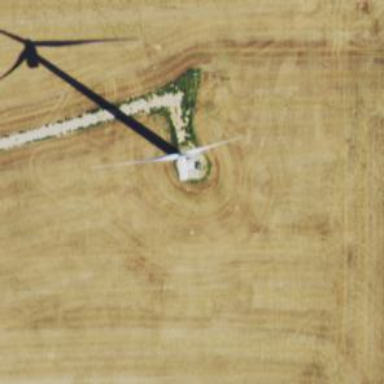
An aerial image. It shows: Wind generator powered by horizontal-axis wind turbine.